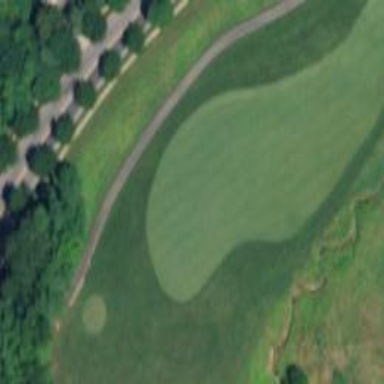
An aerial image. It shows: Grassy fairway on golf course.